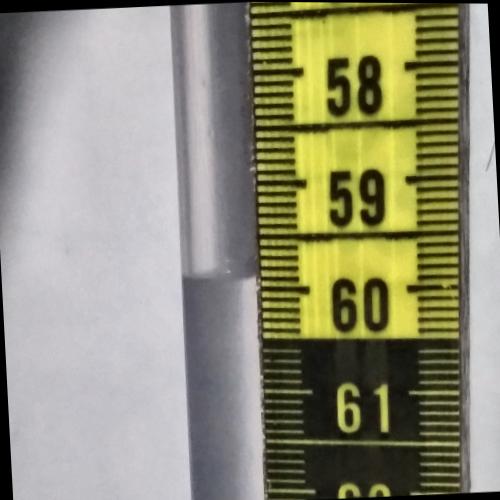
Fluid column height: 59.9 cm